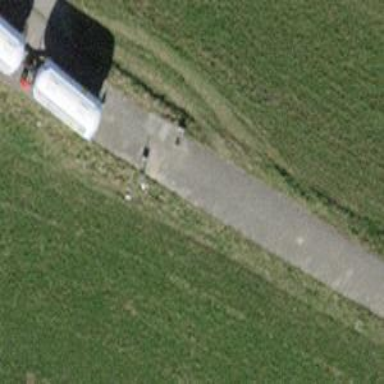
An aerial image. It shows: Bollard barrier.